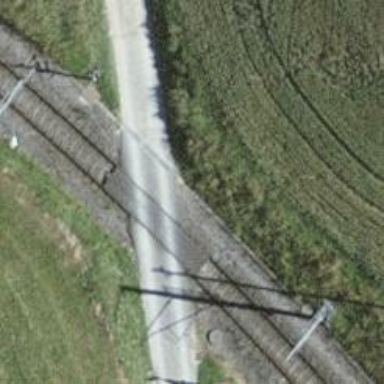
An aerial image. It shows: Level crossing along the railway.